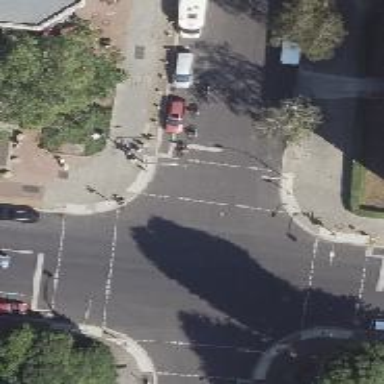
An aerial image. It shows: Crossing with traffic signals.